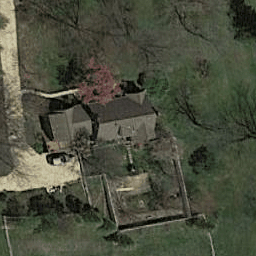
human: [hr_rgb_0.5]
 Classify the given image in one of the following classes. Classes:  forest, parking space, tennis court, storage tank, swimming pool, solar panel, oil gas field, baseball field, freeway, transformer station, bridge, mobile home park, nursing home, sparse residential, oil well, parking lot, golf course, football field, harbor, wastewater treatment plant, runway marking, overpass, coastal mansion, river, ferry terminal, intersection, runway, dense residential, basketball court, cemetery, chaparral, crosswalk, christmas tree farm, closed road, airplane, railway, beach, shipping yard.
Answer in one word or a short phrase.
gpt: sparse residential